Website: slack
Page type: billing-address
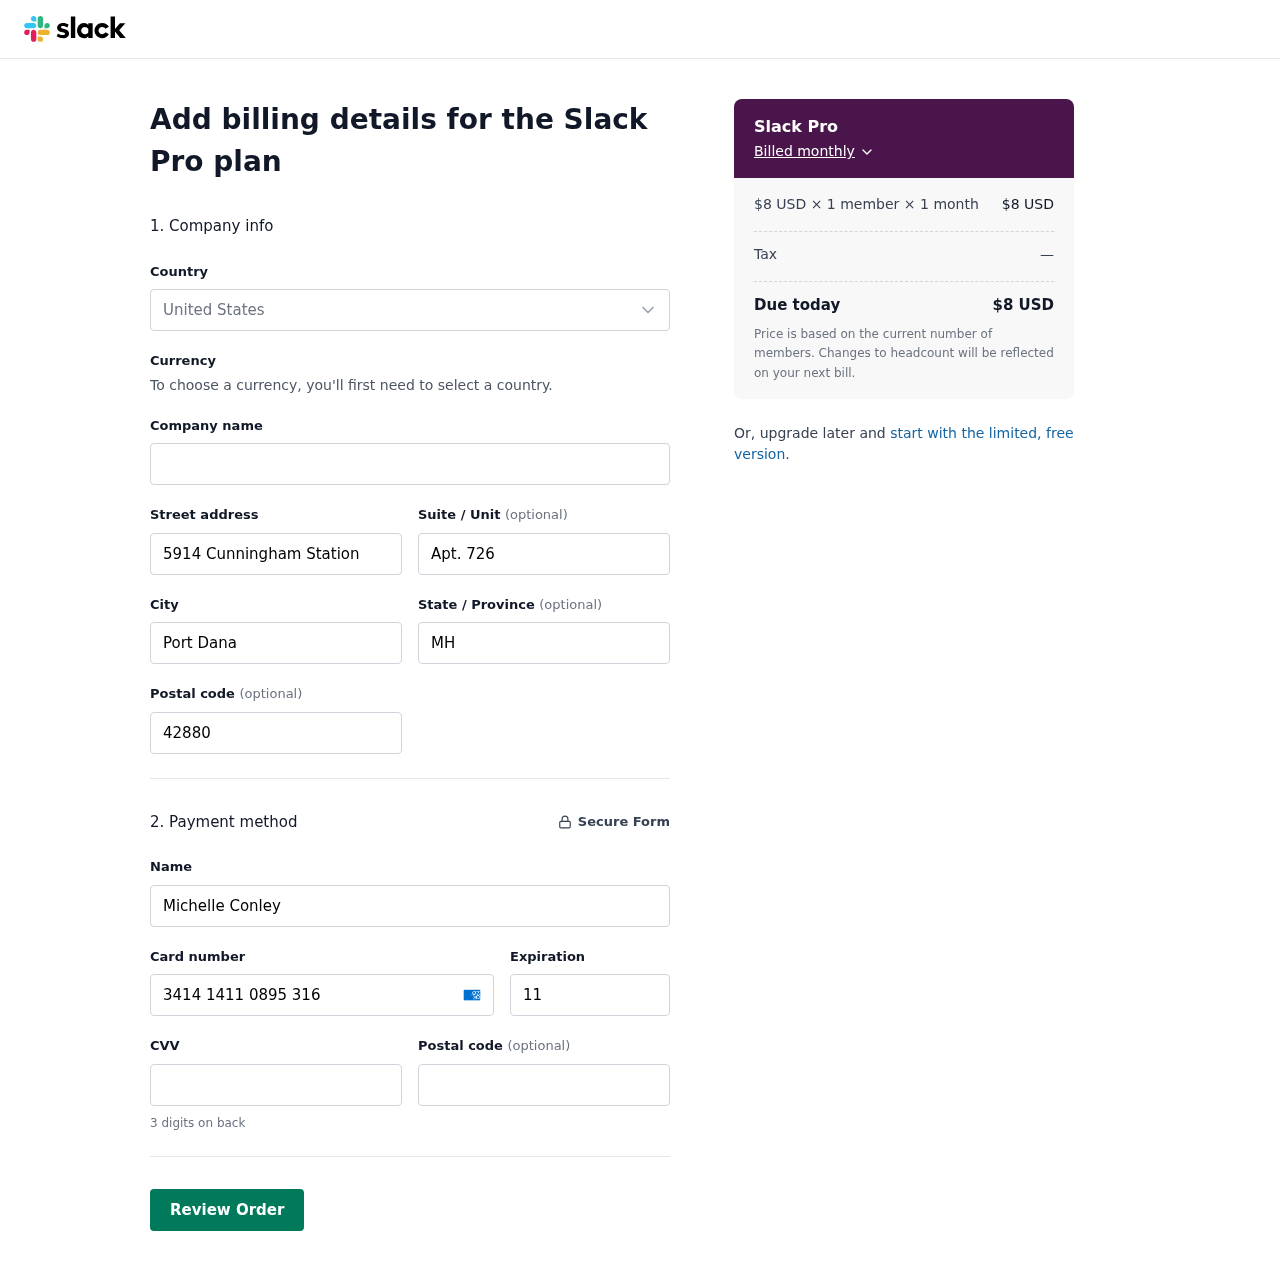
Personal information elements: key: PII_CARD_CVV
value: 6039
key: PII_CARD_EXPIRY
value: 11/30
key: PII_CARD_NUMBER
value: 3414 1411 0895 316
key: PII_CITY
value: Port Dana
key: PII_COUNTRY
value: United States
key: PII_FULLNAME
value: Michelle Conley
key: PII_POSTCODE
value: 42880
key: PII_POSTCODE2
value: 64739
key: PII_STATE
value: MH
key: PII_STREET
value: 5914 Cunningham Station
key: PII_STREET2
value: Apt. 726
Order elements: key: ORDER_PLAN_PRICE
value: $8 USD
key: ORDER_NUM_MEMBERS
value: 1 member
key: ORDER_NUM_MONTHS
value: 1 month
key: ORDER_SUBTOTAL
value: $8 USD
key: ORDER_TAX
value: —
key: ORDER_TOTAL
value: $8 USD